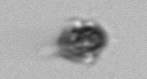
Label: Mesodinium